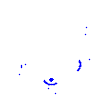
Particle: proton